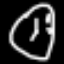
Label: clock